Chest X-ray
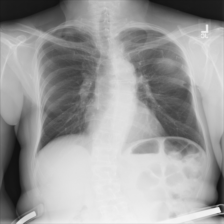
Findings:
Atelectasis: negative
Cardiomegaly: negative
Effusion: negative
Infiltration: negative
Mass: negative
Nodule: negative
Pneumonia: negative
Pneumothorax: negative
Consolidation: negative
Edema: negative
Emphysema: negative
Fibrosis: negative
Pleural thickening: negative
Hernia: negative